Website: ulta-beauty
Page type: account-selection
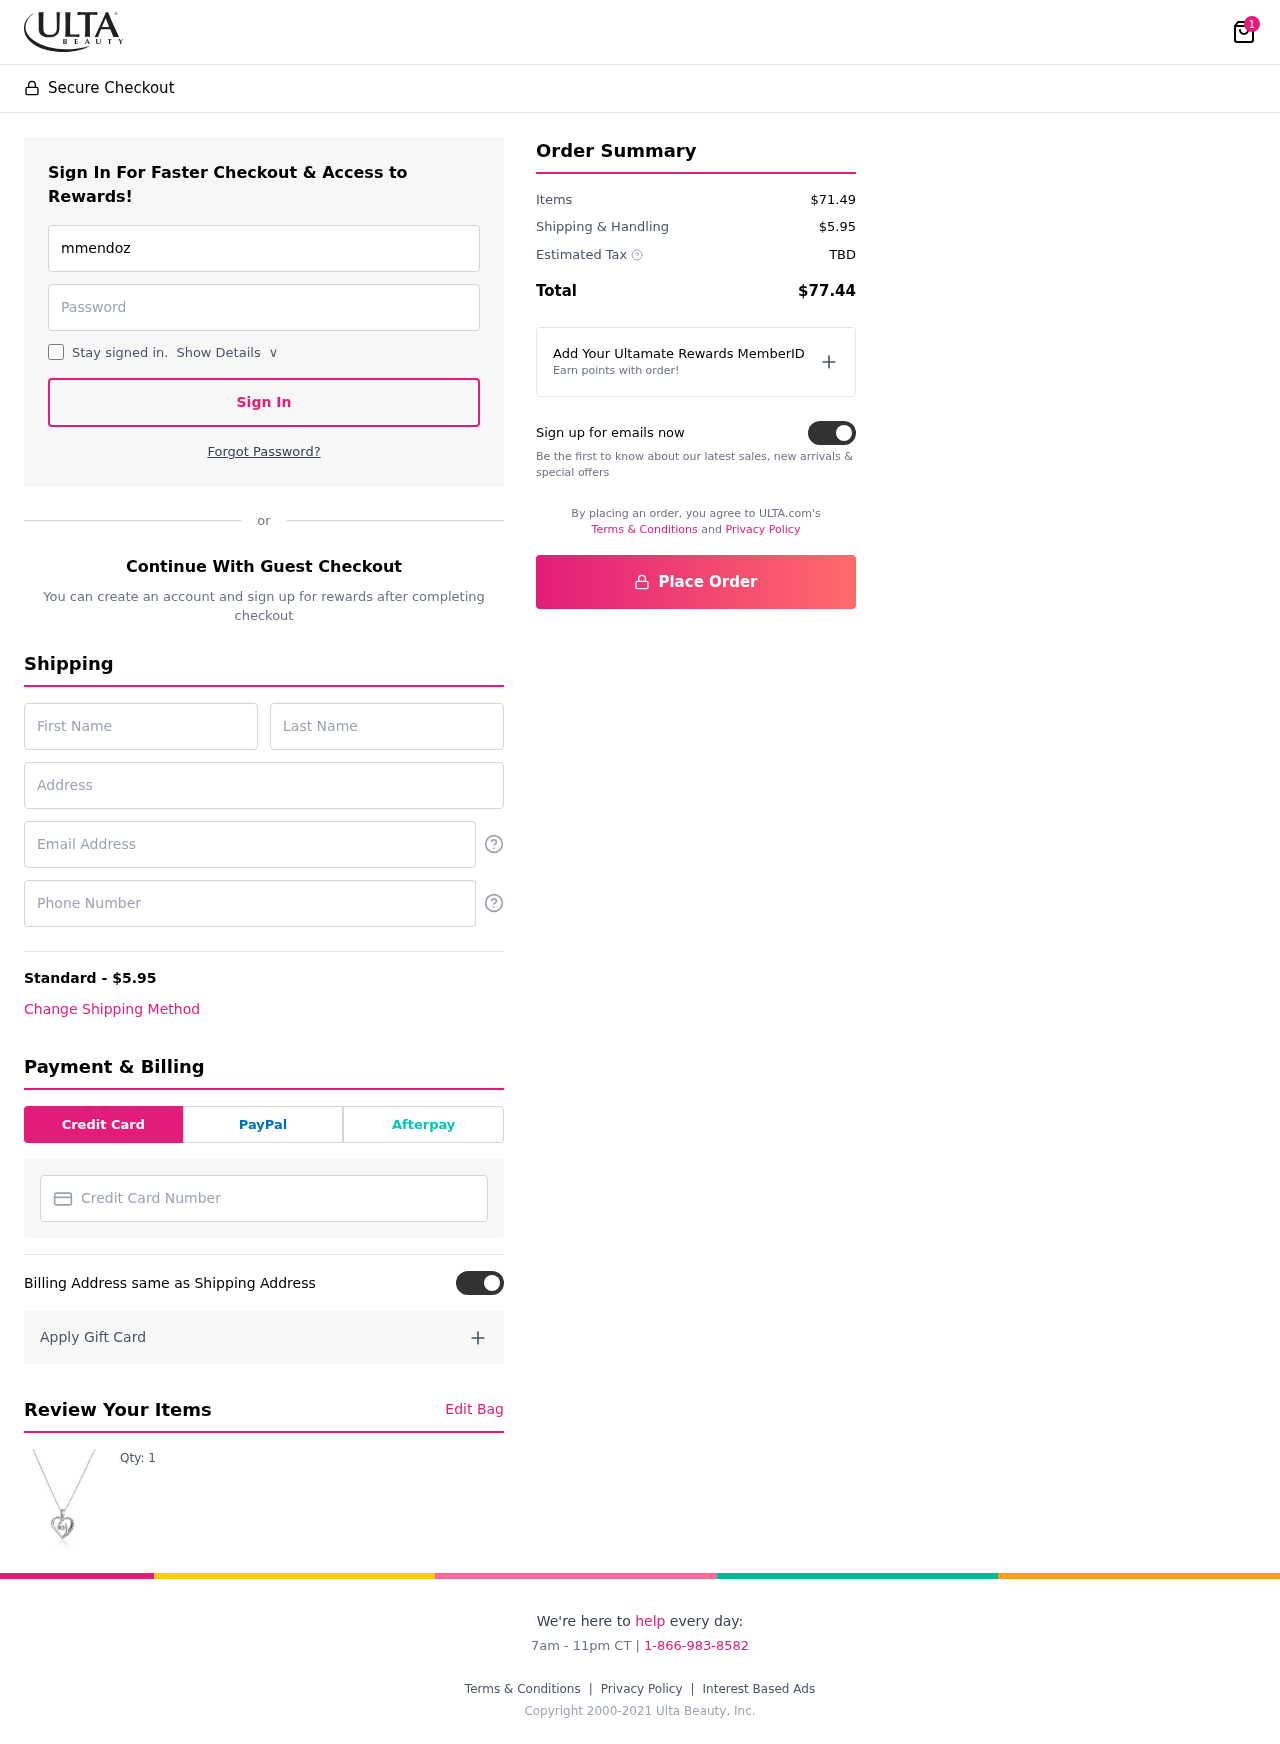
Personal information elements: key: PII_CARD_NUMBER
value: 2233 5157 0837 4998
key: PII_EMAIL
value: mmendoza@gmail.com
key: PII_EMAIL2
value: mmendoza@gmail.com
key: PII_FIRSTNAME
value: Melissa
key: PII_LASTNAME
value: Mendoza
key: PII_PHONE
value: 8746498794
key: PII_STREET
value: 87905 Romero Divide
Product elements: key: PRODUCT1_QUANTITY
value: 1
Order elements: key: ORDER_NUM_ITEMS
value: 1
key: ORDER_SHIPPING_COST
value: $5.95
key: ORDER_SUBTOTAL
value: $71.49
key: ORDER_TAX
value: TBD
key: ORDER_TOTAL
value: $77.44